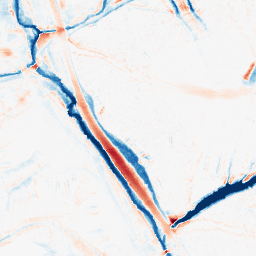
Category: morphological
Decomposition family: tophat_combined
Decomposition parameters: size: 10
Upsampling method: quintic
Upsampling parameters: scale: 8
Upsampling scale: 8